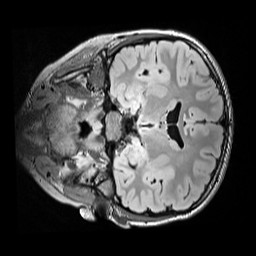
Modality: FLAIR
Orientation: coronal
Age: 10
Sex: male
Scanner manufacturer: siemens
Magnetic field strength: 3 T
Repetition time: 5 s
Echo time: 0.388 s